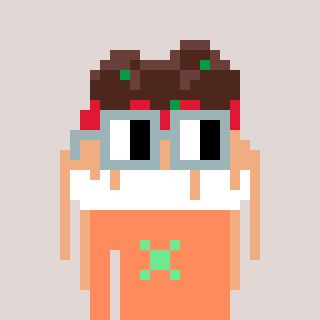
a pixel art character with square dark gray glasses, a spaghetti-shaped head and a peachy-colored body on a warm background